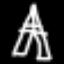
Label: The Eiffel Tower